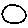
Label: circle